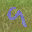
Label: 9